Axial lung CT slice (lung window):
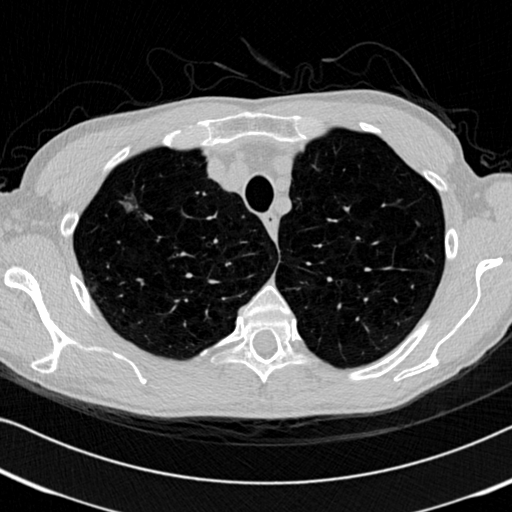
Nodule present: yes
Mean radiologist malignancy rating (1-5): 4